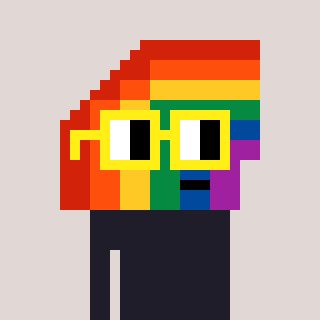
a pixel art character with square yellow glasses, a rainbow-shaped head and a orange-colored body on a warm background